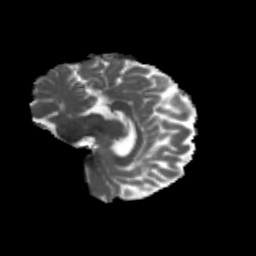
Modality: MD
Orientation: sagittal
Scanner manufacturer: siemens
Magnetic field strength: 3 T
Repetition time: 4.16 s
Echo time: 0.0806 s